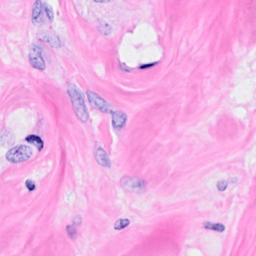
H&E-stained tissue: Breast